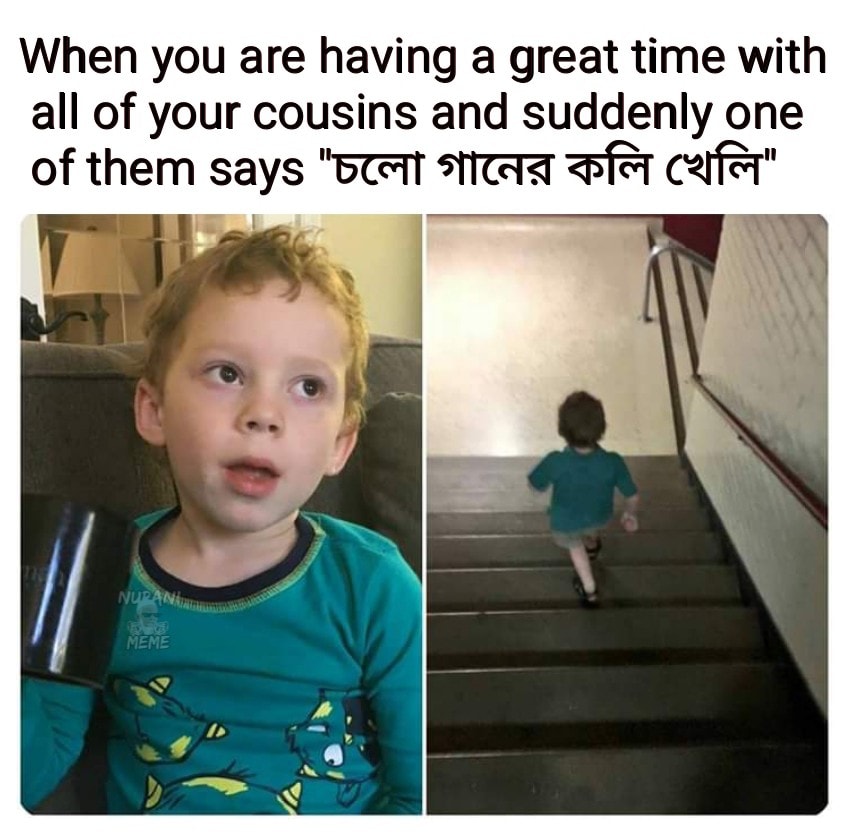
Caption: When you are having a great time with all of your cousins and suddenly one of them says " চলো গানের কলি খেলি "
Label: non-hate